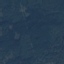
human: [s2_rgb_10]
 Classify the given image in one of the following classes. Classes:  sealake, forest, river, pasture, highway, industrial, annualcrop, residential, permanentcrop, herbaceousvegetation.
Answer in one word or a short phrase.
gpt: Forest